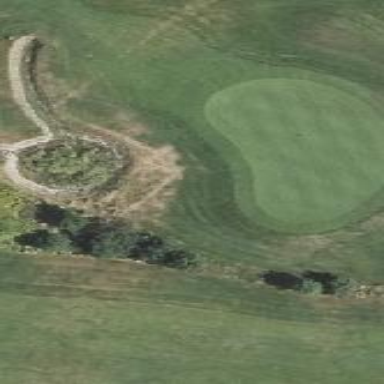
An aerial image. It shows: Golf green.